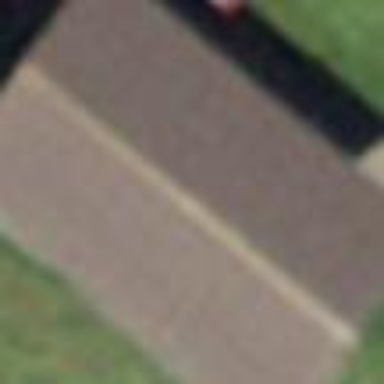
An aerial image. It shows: Shed building.